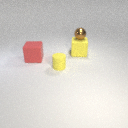
small yellow rubber cylinder in front of large yellow rubber cube